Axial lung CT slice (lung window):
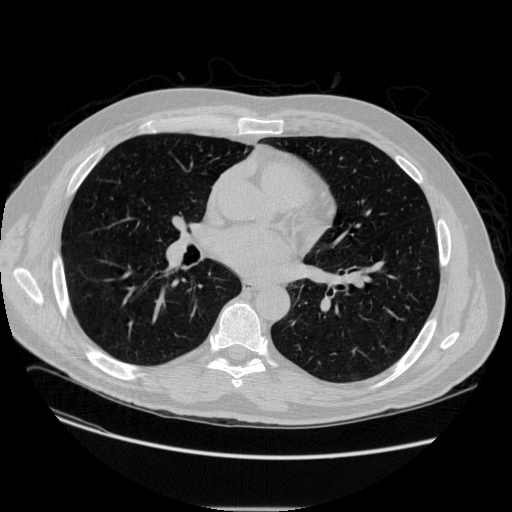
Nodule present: no